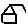
Label: house